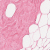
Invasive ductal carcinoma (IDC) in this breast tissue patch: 0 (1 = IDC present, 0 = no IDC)